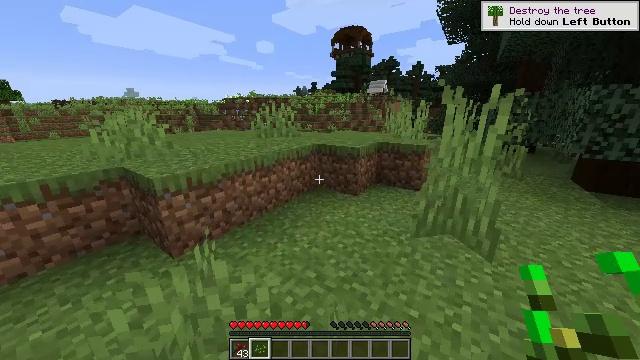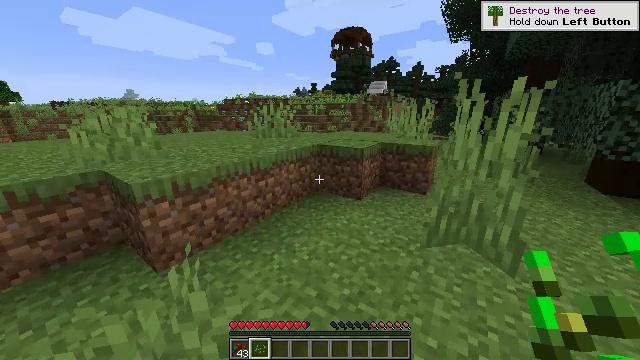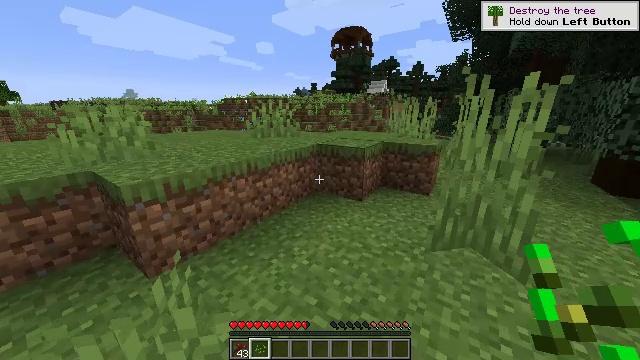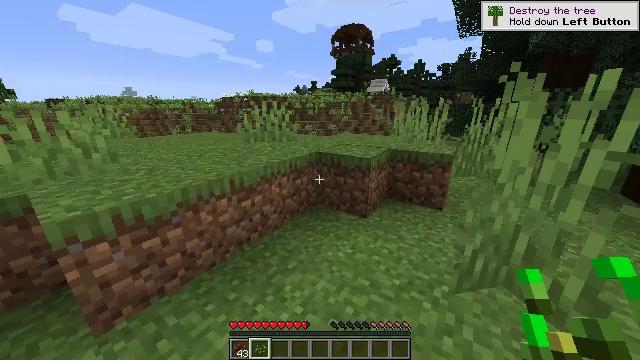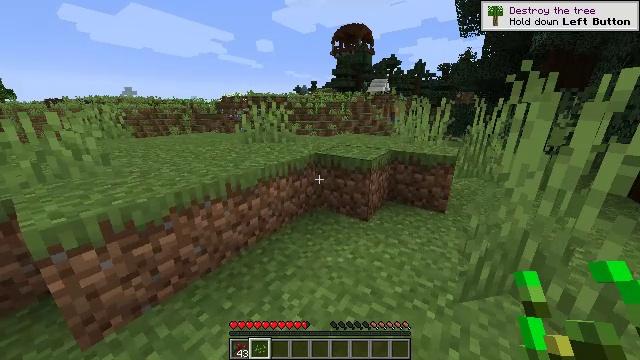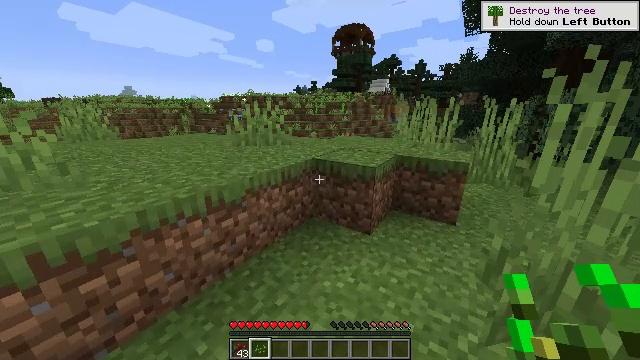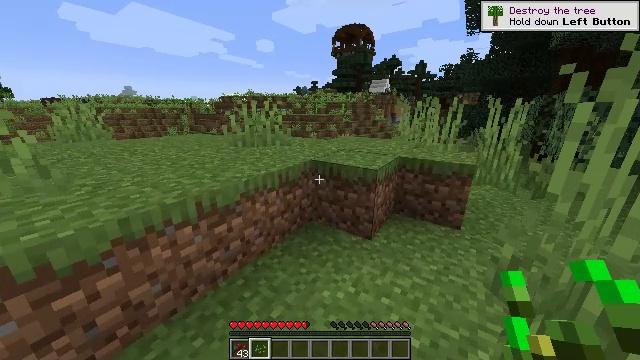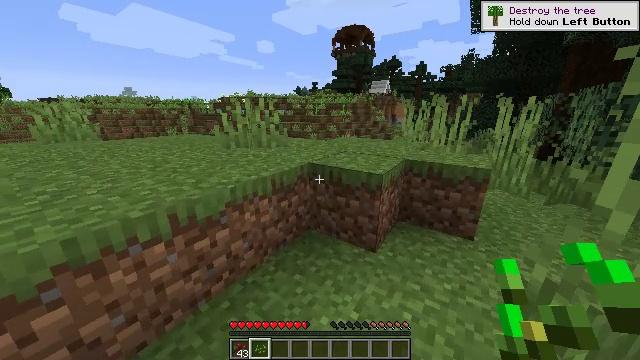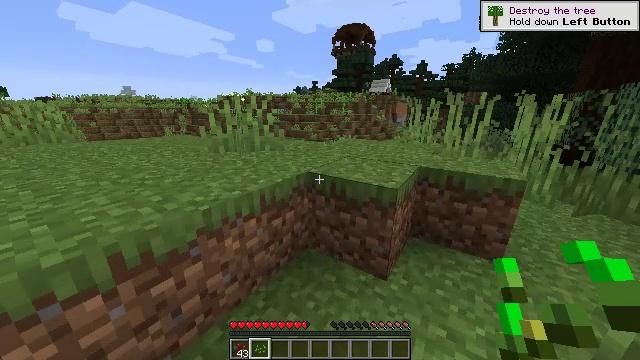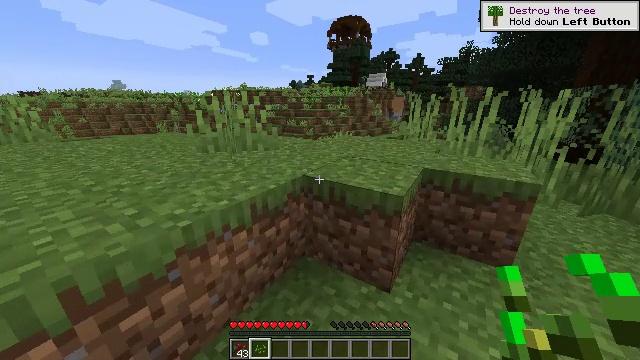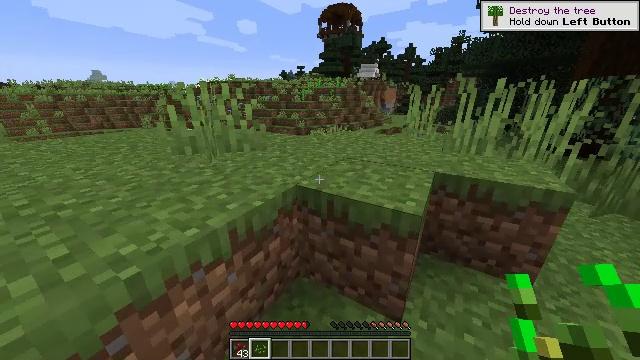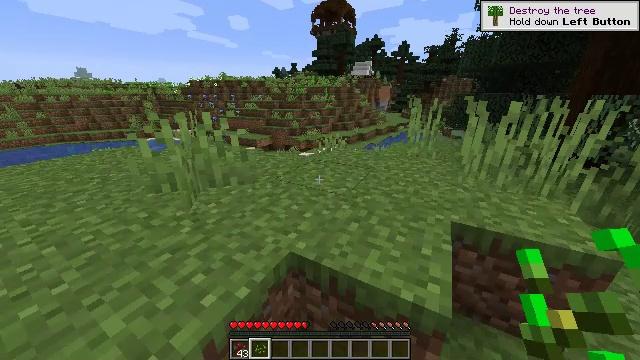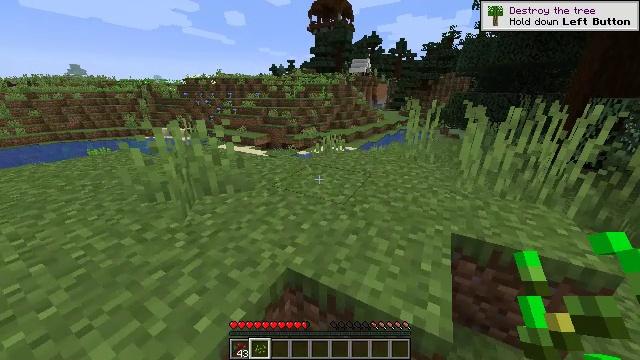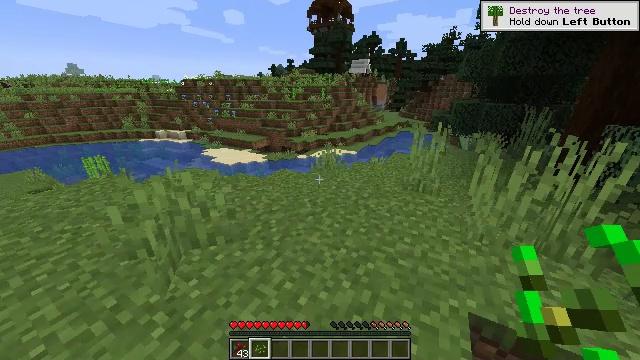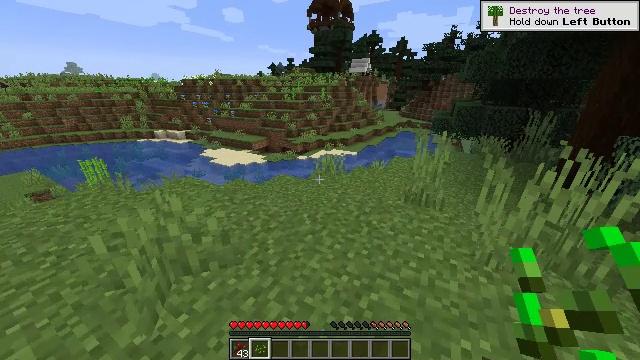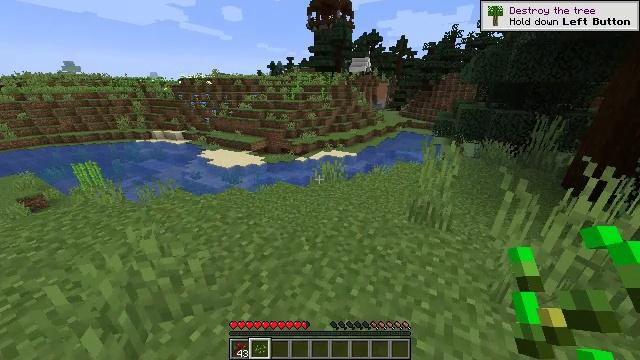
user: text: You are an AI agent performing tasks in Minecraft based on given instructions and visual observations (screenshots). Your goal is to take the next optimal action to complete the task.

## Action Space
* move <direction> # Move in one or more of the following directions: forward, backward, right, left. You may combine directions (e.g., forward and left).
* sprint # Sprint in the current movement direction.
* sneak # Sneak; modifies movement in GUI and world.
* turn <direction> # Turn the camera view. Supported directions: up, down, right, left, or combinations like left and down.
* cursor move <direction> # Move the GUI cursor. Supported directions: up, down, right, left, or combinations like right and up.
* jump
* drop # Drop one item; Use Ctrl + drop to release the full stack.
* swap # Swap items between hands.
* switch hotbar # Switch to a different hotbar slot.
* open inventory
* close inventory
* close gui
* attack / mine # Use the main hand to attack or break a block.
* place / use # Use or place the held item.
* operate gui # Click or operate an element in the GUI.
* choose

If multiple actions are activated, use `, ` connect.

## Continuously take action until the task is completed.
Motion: motion action
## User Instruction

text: Gather materials from the sweet berry bush.
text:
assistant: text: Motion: move forward, sprint
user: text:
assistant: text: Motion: move forward, sprint
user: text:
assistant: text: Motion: move forward, sprint
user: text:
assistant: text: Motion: move forward, sprint
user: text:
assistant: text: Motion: move forward, sprint
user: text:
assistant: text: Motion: move forward, sprint
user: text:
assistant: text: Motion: move forward, sprint
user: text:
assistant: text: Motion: move forward, sprint
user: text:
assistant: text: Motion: move forward, sprint, turn right and down
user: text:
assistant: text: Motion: move forward, sprint, turn right and down
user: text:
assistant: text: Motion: move forward, sprint, turn right and down, jump
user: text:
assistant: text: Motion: move forward, sprint, jump
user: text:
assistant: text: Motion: move forward, sprint, jump
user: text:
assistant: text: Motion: move forward, sprint, jump
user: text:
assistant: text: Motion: move forward, sprint, jump
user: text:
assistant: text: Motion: move forward, sprint, jump
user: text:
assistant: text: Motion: move forward, sprint
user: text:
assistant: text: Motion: move forward, sprint
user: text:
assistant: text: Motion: move forward, sprint
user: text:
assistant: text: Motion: move forward, sprint
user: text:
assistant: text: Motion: move forward, sprint
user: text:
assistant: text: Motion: move forward, sprint
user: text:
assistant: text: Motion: move forward, sprint
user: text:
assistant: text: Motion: move forward, sprint
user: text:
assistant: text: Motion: move forward, sprint
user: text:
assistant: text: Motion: move forward, sprint
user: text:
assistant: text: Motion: move forward, sprint
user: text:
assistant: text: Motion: move forward, sprint
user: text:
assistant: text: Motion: move forward, sprint
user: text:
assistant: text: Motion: move forward, sprint